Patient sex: M
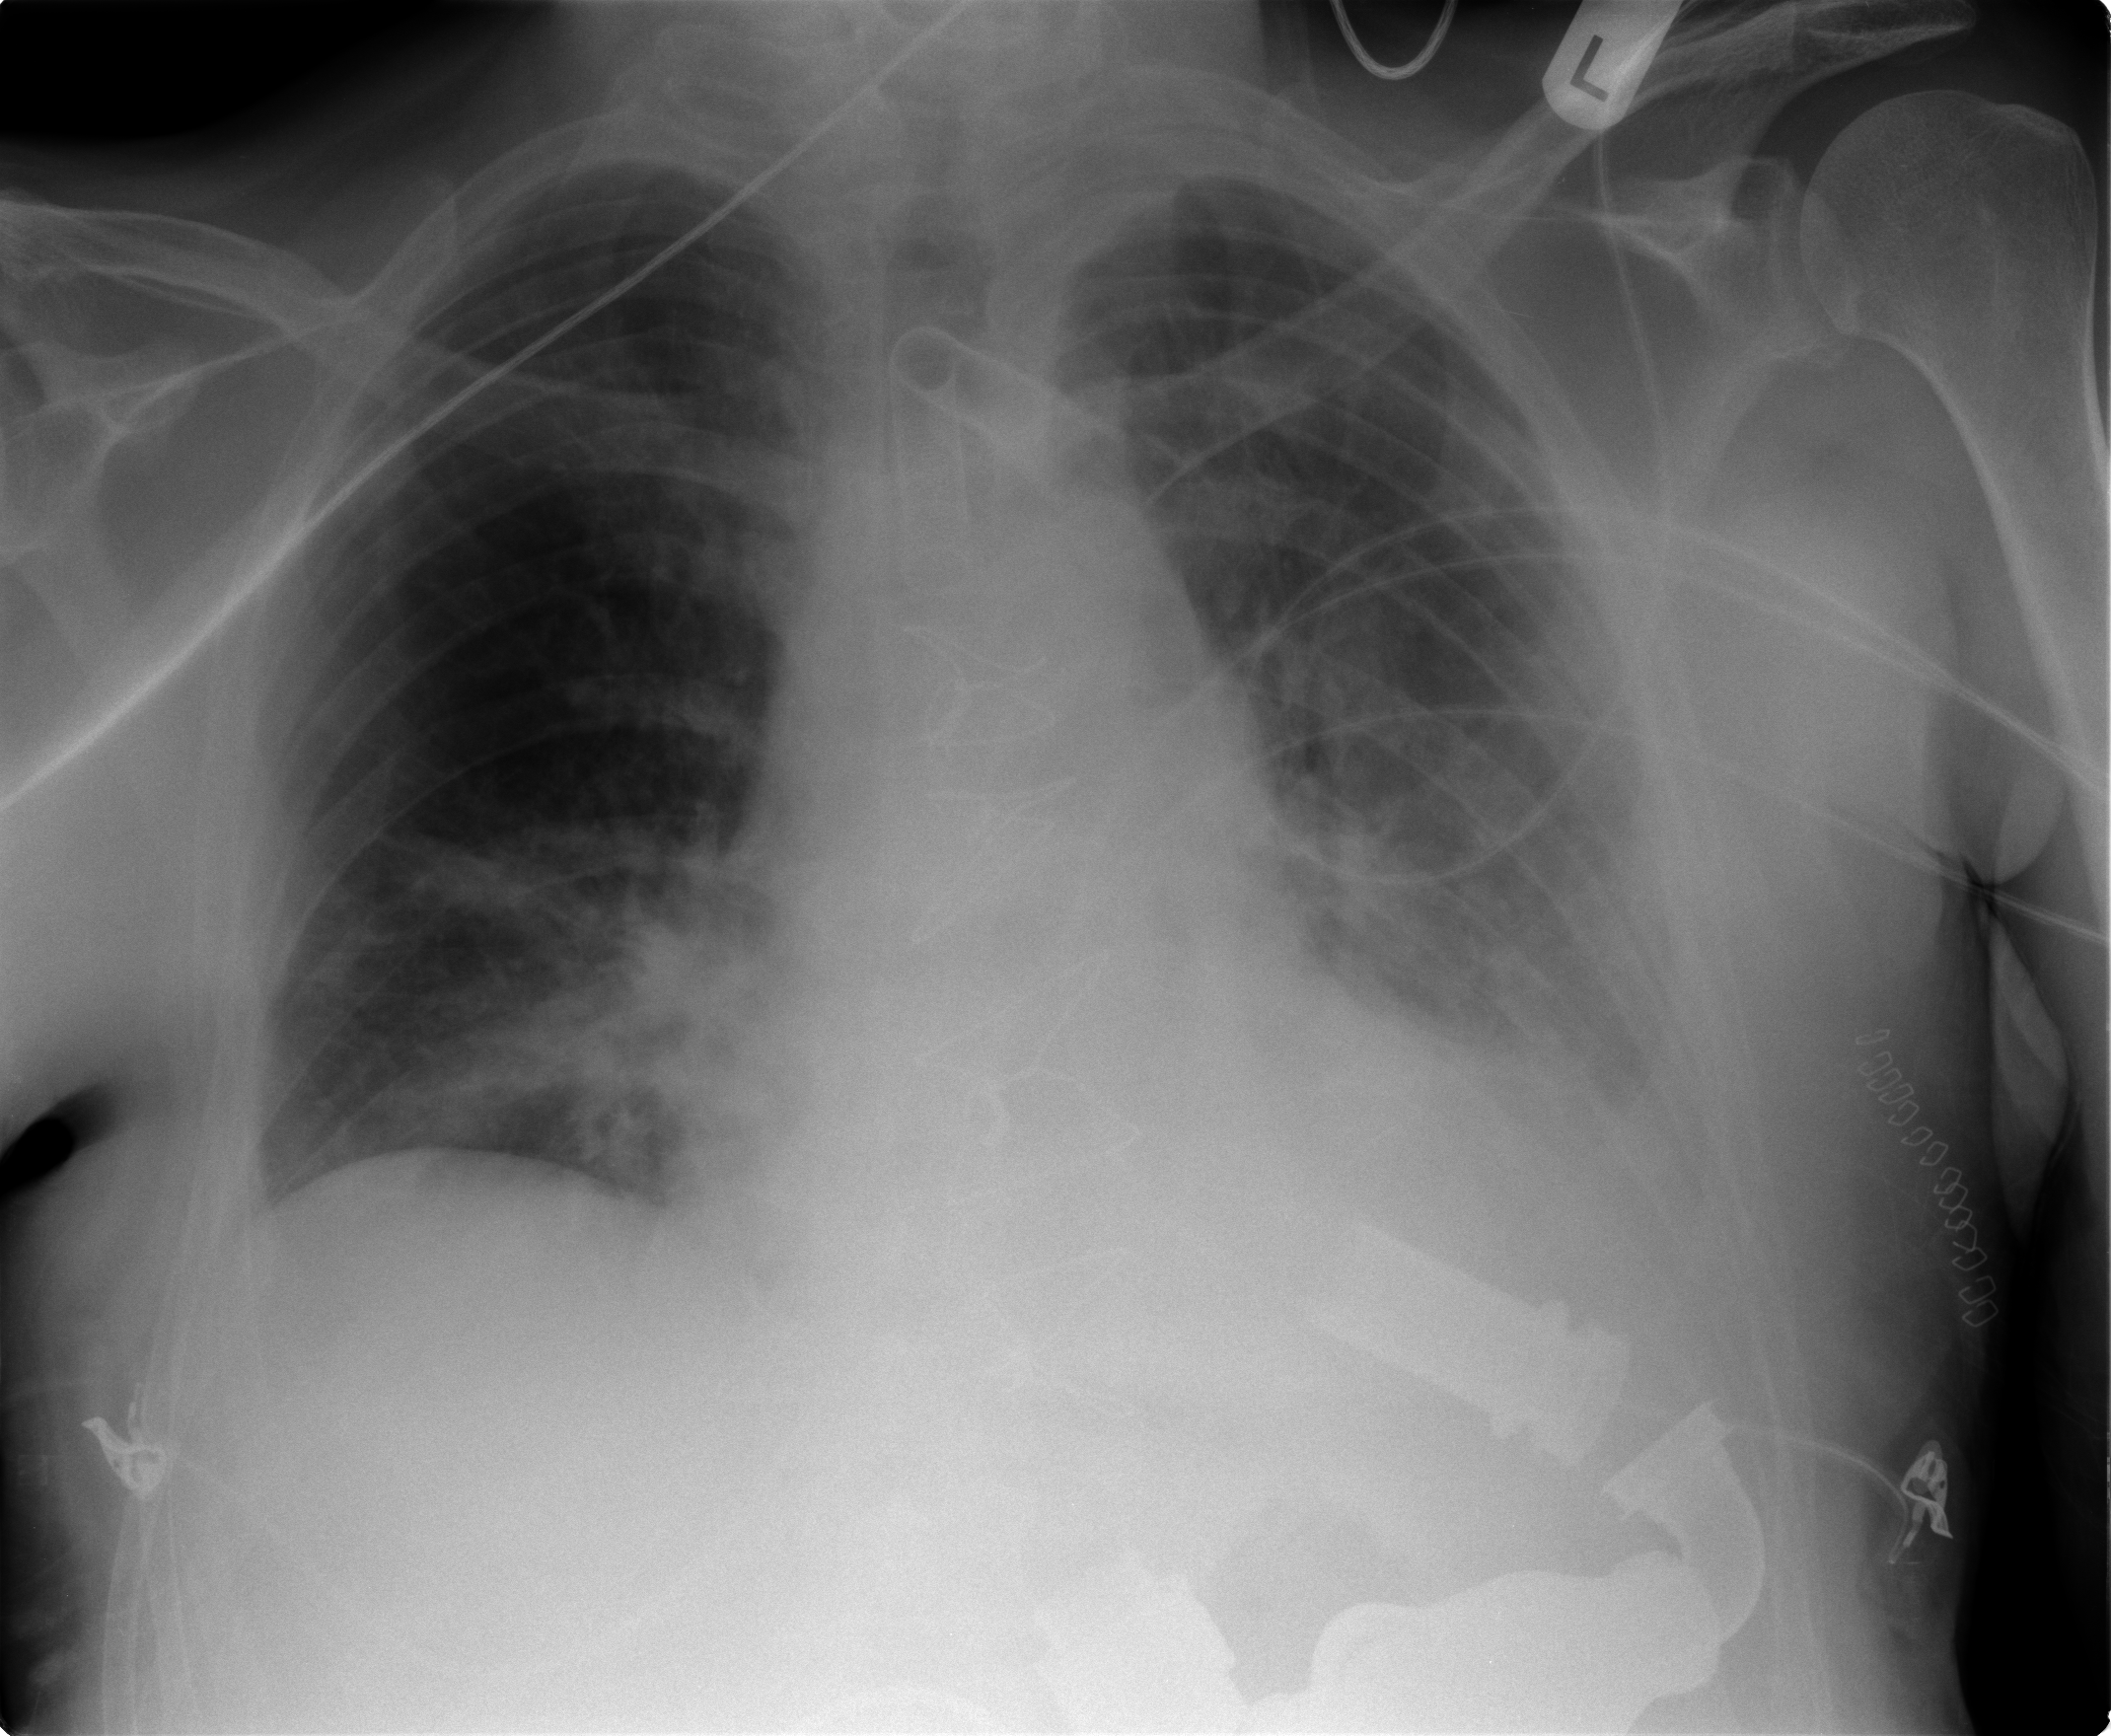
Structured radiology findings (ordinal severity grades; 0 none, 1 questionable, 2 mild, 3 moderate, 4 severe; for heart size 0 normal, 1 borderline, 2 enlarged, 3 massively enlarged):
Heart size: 2
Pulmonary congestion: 2
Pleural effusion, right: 0
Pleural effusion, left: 3
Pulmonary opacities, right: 2
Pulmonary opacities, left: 0
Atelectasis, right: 2
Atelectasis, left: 2